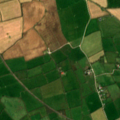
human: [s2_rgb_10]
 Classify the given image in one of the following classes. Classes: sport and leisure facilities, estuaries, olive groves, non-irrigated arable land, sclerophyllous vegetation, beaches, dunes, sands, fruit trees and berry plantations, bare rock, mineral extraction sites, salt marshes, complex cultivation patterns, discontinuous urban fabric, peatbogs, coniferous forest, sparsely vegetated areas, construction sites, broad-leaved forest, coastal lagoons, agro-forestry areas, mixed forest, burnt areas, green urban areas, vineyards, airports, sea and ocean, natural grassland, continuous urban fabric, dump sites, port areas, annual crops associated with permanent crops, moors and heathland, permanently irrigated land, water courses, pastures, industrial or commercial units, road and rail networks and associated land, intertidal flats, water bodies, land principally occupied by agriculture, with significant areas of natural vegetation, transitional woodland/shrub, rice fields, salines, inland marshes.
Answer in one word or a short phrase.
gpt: non-irrigated arable land, pastures